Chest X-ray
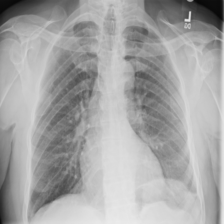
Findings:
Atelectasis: negative
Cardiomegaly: negative
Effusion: negative
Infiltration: negative
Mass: negative
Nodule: negative
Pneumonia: negative
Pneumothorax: negative
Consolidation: negative
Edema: negative
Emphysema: negative
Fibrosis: negative
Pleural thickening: negative
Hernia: negative